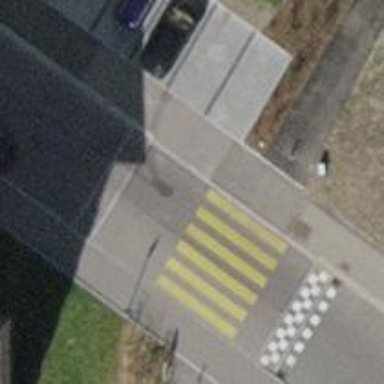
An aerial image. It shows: Uncontrolled crossing with zebra marking. There is traffic calming table in the vicinity.